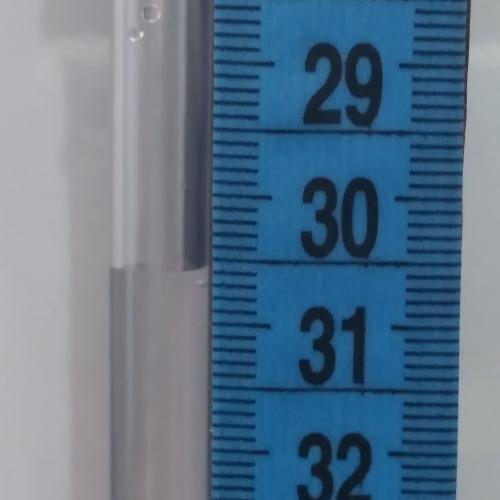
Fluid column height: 30.6 cm